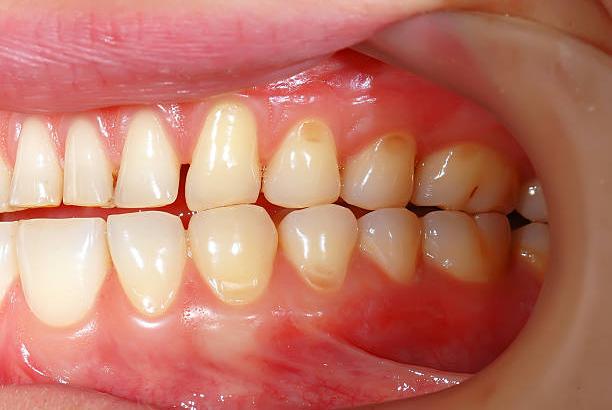
Condition: Gingivitis